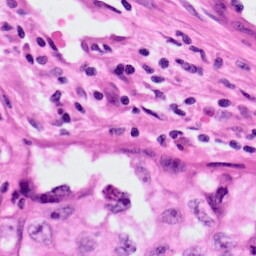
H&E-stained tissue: Lung